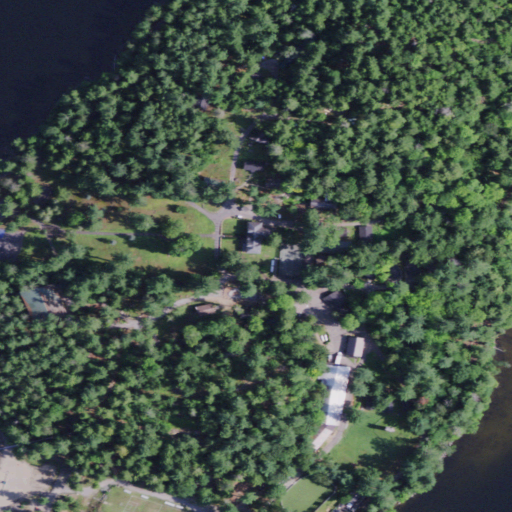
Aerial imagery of island in New York named Clarks Island containing evergreen forest, open water, open development, low intensity development, pasture, grassland, medium intensity development, herbaceous wetlands, and barren land